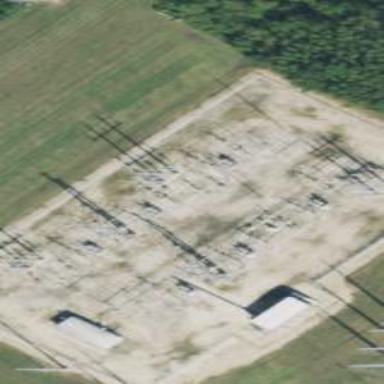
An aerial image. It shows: Outdoor substation at the transmission level.